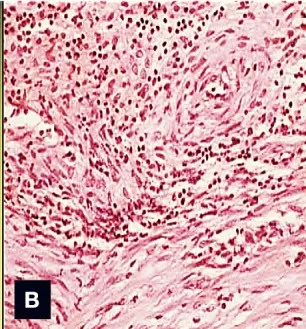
The area between the tumor and the normal myocardium is characterized by a mixed inflammatory infiltrate composed of polymorphonuclear leukocytes, lymphocytes, monocytes, and plasma cells (Col. Hem-Eos, original magnification x40: A,B).
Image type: pathology (h&e)